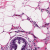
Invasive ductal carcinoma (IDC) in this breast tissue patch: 0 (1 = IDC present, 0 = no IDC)